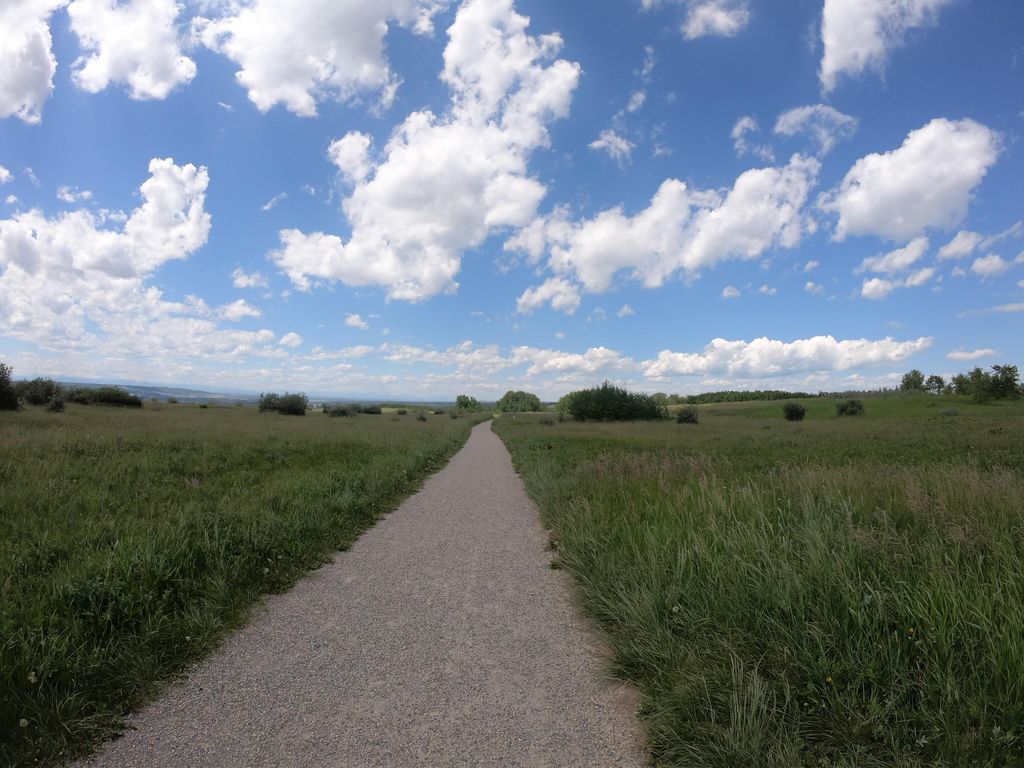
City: calgary